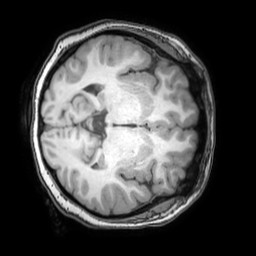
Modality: T1w
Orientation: axial
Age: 25
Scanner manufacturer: philips
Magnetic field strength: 3 T
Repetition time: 0.007 s
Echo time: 0.003501 s